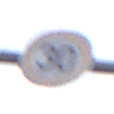
Verkehrszeichen: Geschwindigkeit30
Umgebung: Outdoor, Urban
Tageszeit: MorningAfternoon
Wetter: Overcast
Licht: Natural
Jahreszeit: NotSpecified
Kontrast: LowContrast